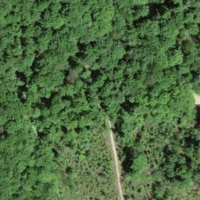
EUNIS habitat code: 41
Species observed at this site:
Cardamine heptaphylla
Helicigona lapicida